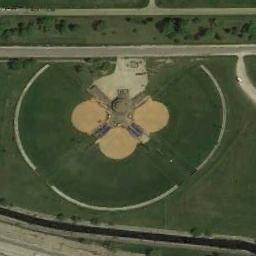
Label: baseball_diamond